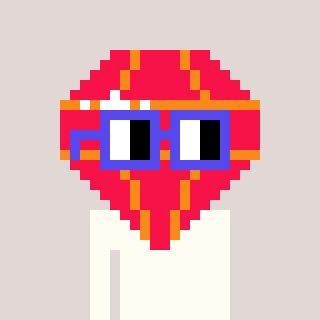
a pixel art character with square blue glasses, a red diamond-shaped head and a grayscale-colored body on a warm background